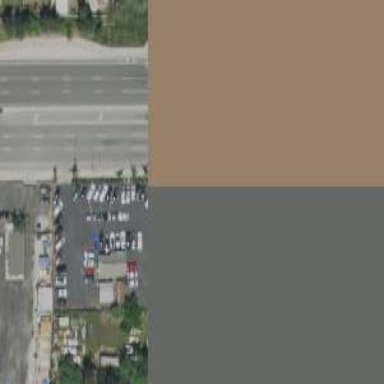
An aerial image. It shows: Primary highway with separate sidewalk.